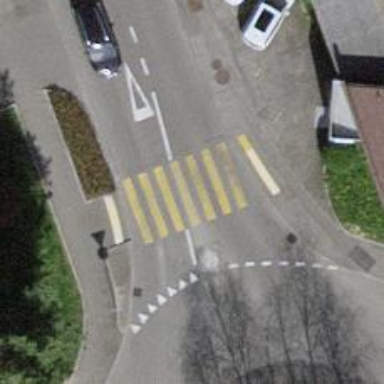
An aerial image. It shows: Zebra crossing on the road.